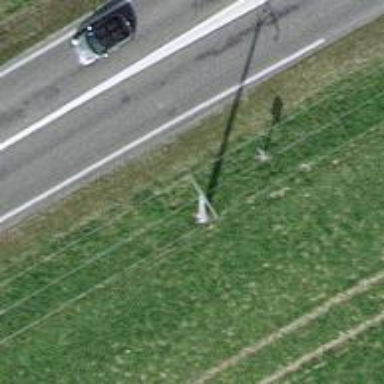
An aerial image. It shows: Concrete power pole.